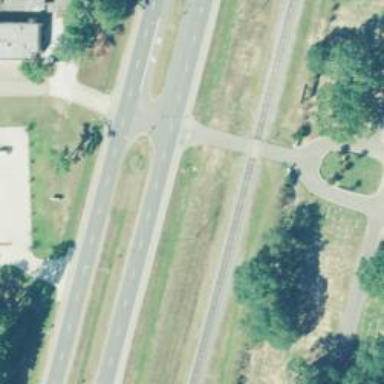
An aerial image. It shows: Stop road.